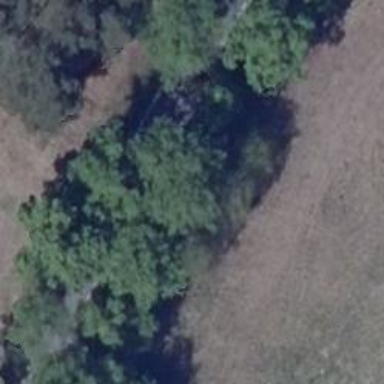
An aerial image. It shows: Row of trees in natural setting.